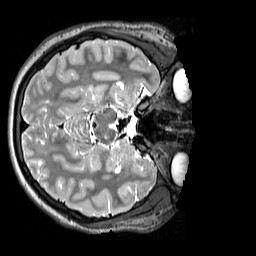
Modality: T2w
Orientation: axial
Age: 12
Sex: male
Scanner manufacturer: siemens
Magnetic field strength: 3 T
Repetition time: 3.2 s
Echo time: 0.408 s